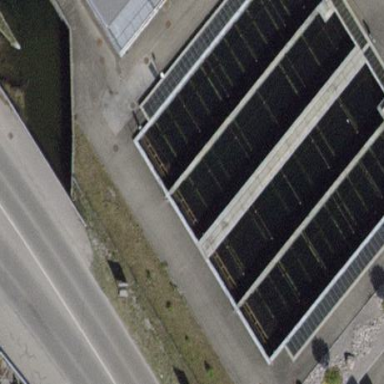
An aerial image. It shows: Image of wastewater.